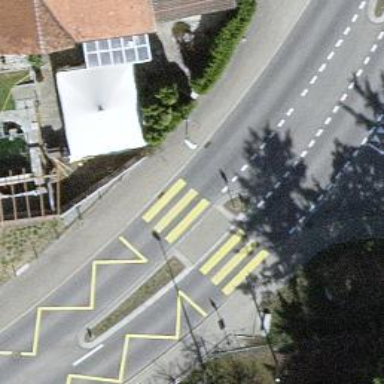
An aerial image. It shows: Uncontrolled zebra crossing with central island.